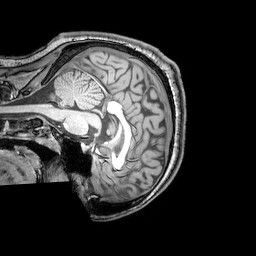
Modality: T1w
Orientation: sagittal
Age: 23
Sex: male
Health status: healthy
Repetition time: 0.081 s
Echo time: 0.037 s